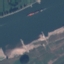
Land use / land cover class: River